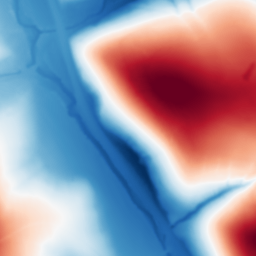
Category: multiscale
Decomposition family: dog
Decomposition parameters: sigma_low: 1
sigma_high: 100
Upsampling method: cubic_catmull_rom
Upsampling parameters: scale: 8
Upsampling scale: 8